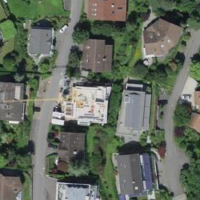
EUNIS habitat code: 55
Species observed at this site:
Bartsia alpina